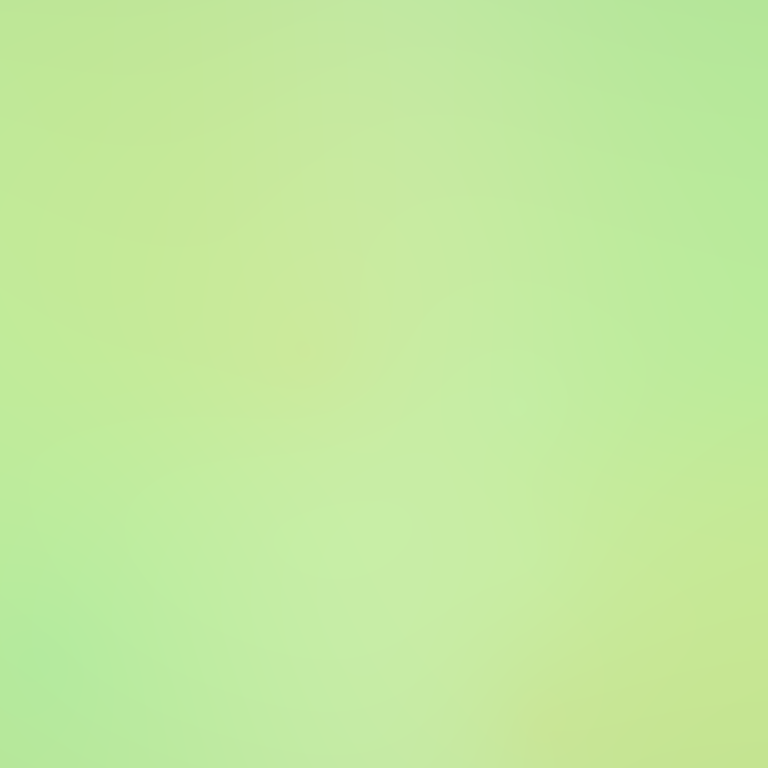
Abstract light effect, smooth gradient from soft green to pale yellow, calm atmosphere, diffuse light, no room, no furniture, no objects.